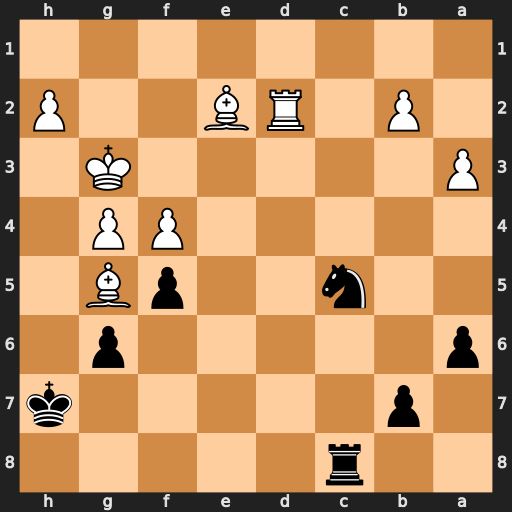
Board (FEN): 2r5/1p5k/p5p1/2n2pB1/5PP1/P5K1/1P1RB2P/8
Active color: b
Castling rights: -
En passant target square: -
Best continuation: Ne4+ Kg2 Nxd2